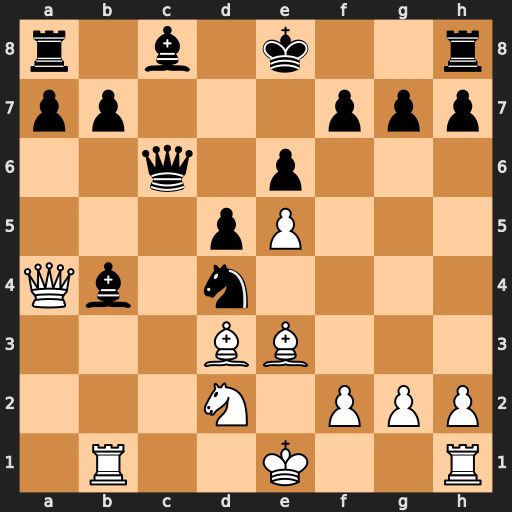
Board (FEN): r1b1k2r/pp3ppp/2q1p3/3pP3/Qb1n4/3BB3/3N1PPP/1R2K2R
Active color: w
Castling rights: Kkq
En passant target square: -
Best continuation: Qxb4 Nc2+ Bxc2